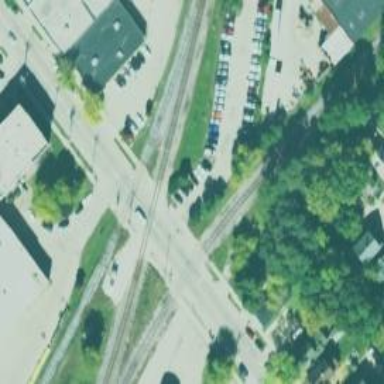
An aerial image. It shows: Crossing for the railway.